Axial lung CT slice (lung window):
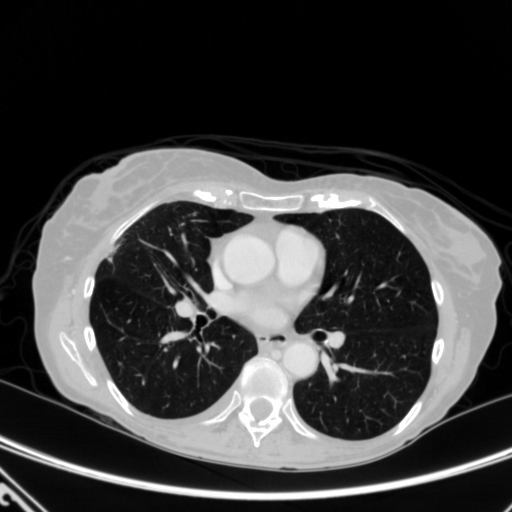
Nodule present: yes
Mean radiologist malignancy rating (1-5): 4